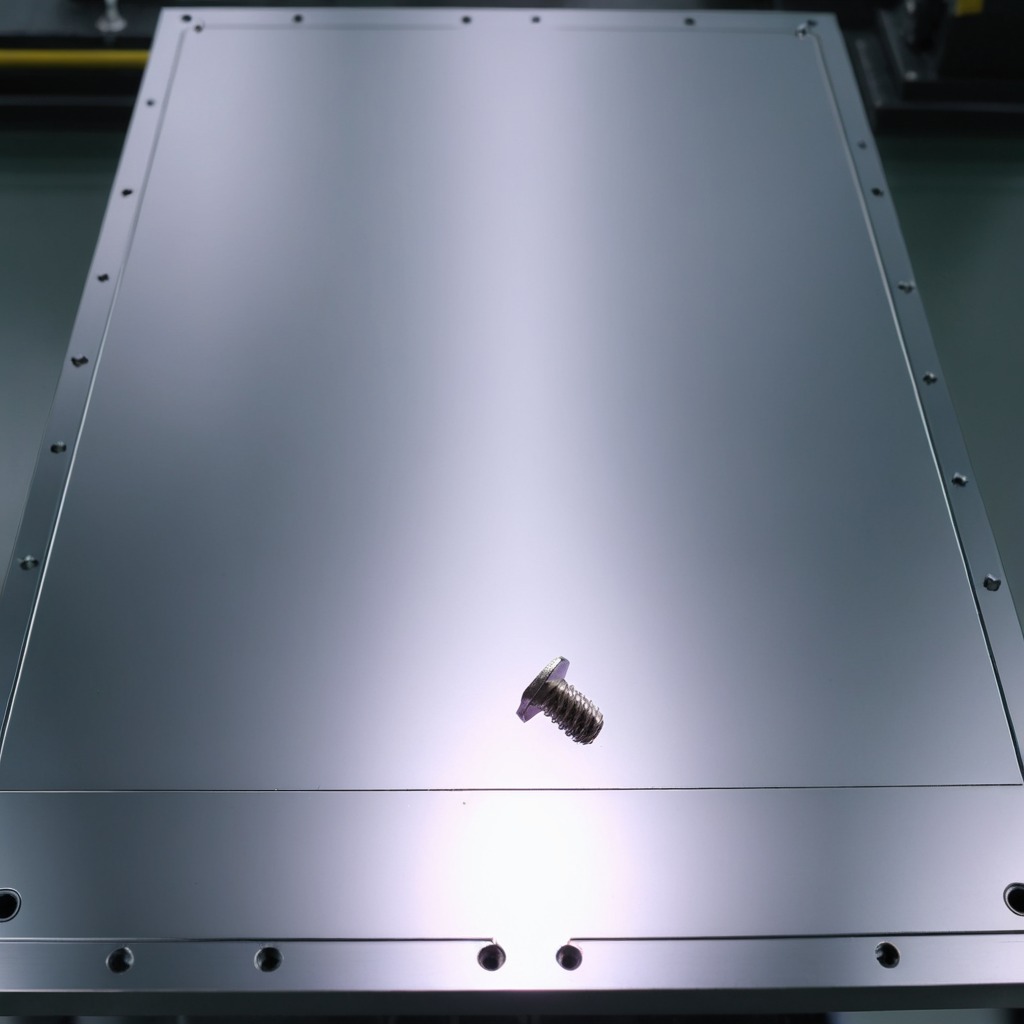
A metal screw is lying on the metal table in a machine shop under fluorescent lights.